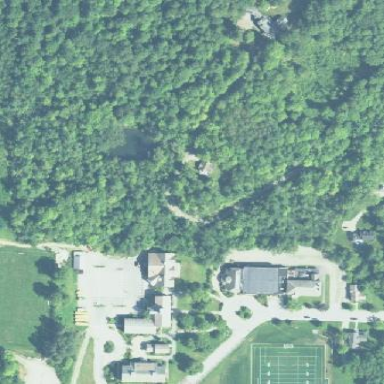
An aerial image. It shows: School.